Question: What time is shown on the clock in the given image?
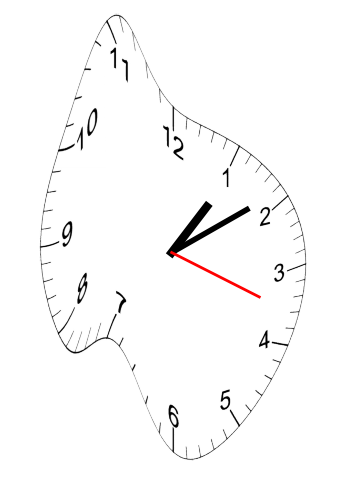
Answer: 01:09:18